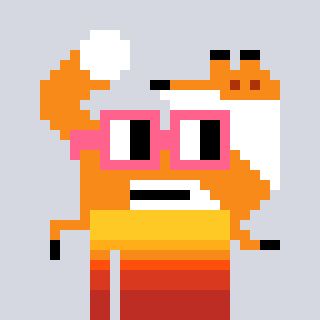
a pixel art character with square pink glasses, a fox-shaped head and a bluegrey-colored body on a cool background